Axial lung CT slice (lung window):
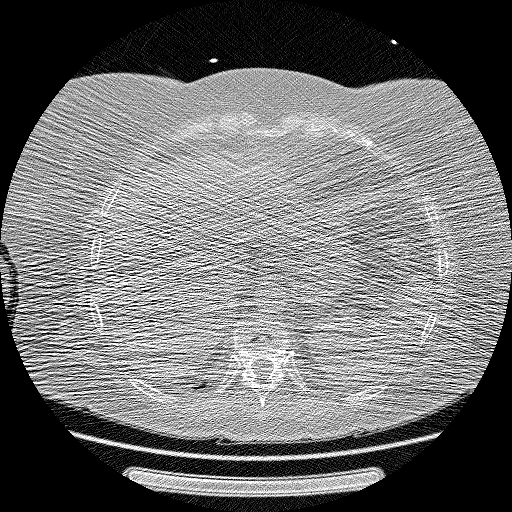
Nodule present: no